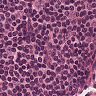
Metastatic tissue present: no